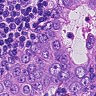
Metastatic tissue present: yes